Question: I have the following situation:

I set the beans (in applicationContext.xml) as follows:
'''
...
<bean id="bDaoImpl" class="BDaoImpl"></bean>
<bean id="injBInA" class="ADaoImpl">
<property name="b" ref="bDaoImpl"/>
</bean>
...
'''
Why when I use "b" in the value of the Object class ADaoImpl is null?
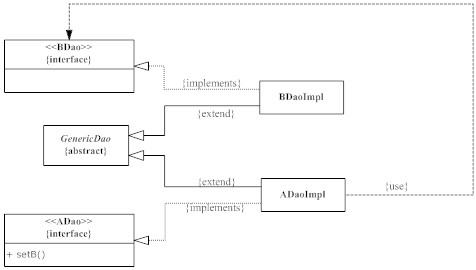
Answer: I have the solution. Sorry. Basically when I load the bean from application context (ApplicationContext.getBean) does not load the bean with id = "injBInA" therefore right was never carried out the injection